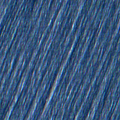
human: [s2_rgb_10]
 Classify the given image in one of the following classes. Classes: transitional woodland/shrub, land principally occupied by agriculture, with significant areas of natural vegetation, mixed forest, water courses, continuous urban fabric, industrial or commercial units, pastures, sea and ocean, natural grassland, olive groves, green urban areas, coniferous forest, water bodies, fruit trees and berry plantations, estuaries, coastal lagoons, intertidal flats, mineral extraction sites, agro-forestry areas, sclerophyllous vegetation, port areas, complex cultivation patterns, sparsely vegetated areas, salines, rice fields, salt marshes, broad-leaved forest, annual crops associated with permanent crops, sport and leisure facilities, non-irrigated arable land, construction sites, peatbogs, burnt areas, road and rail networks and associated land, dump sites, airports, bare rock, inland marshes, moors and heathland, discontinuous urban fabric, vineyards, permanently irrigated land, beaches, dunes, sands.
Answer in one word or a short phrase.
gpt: continuous urban fabric